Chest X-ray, AP view. Patient: 25 years old, sex F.
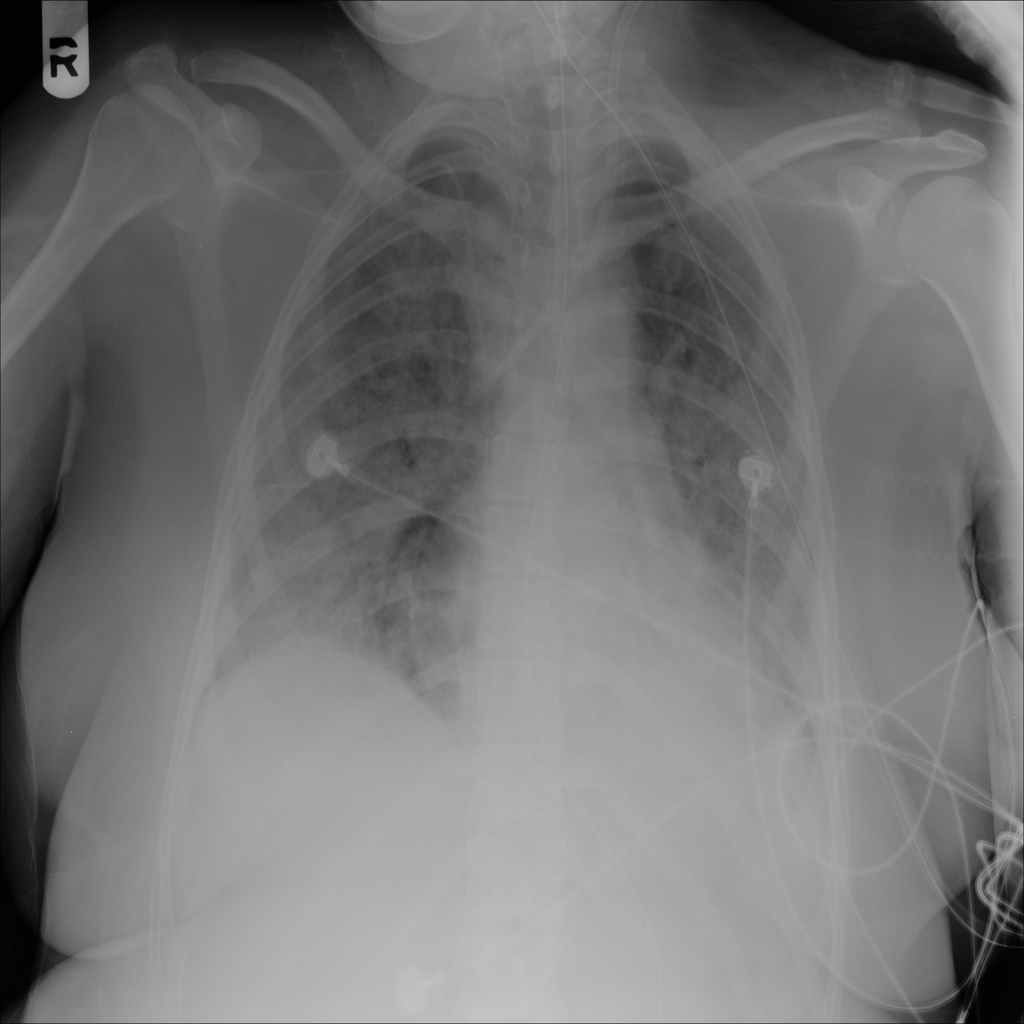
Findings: Consolidation